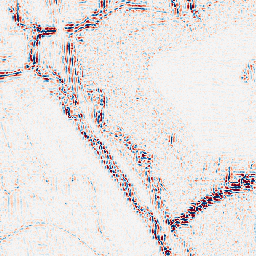
Category: wavelet
Decomposition family: wavelet_reverse_biorthogonal
Decomposition parameters: wavelet: rbio2.4
level: 2
Upsampling method: bspline
Upsampling parameters: scale: 8
Upsampling scale: 8